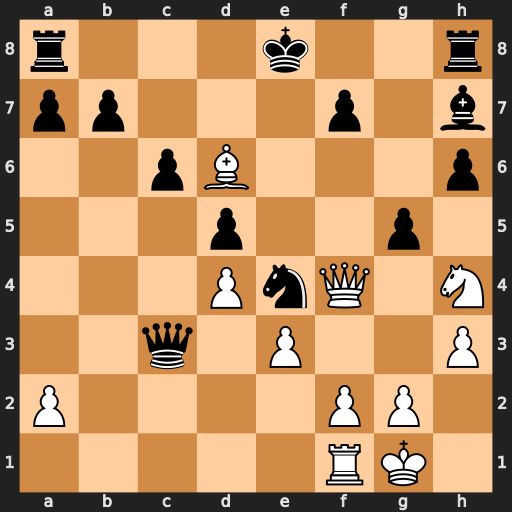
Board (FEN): r3k2r/pp3p1b/2pB3p/3p2p1/3PnQ1N/2q1P2P/P4PP1/5RK1
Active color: w
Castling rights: kq
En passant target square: -
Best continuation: Qe5+ Kd7 Qe7+ Kc8 Qc7#